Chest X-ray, PA view. Patient: 49 years old, sex M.
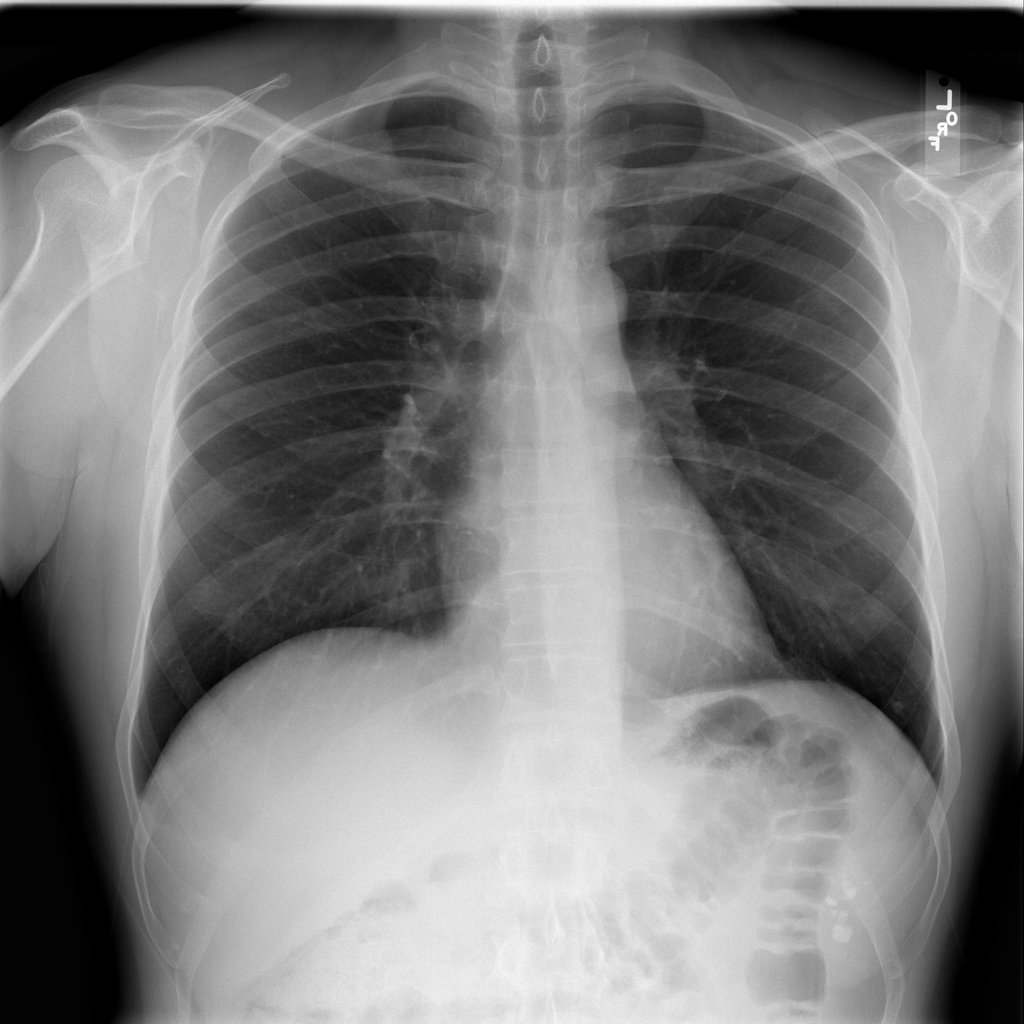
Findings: No Finding